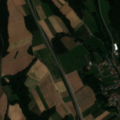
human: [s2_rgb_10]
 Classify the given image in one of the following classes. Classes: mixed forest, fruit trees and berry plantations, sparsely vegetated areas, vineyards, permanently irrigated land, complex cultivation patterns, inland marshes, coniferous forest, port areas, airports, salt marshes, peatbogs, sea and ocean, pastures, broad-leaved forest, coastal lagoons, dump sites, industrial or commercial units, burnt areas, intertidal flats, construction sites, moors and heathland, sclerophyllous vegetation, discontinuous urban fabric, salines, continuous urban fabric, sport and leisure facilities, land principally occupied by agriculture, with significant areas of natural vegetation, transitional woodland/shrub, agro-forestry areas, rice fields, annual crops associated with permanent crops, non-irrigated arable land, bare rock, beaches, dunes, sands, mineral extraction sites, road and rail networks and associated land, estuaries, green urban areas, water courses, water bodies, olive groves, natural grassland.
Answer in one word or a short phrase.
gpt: discontinuous urban fabric, non-irrigated arable land, land principally occupied by agriculture, with significant areas of natural vegetation, mixed forest